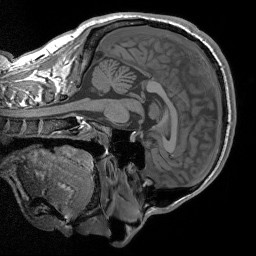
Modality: T1w
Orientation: sagittal
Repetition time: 2 s
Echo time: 0.00252 s